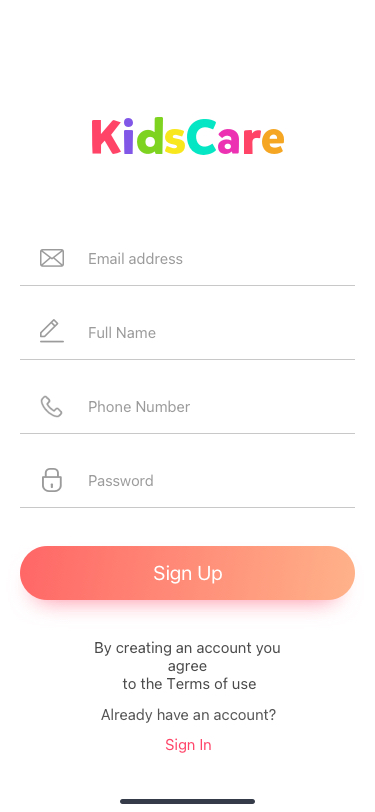
Text in this UI design:
Already have an account? Sign In
Email address
Full Name
Phone Number
Password
By creating an account you agree  to the Terms of use